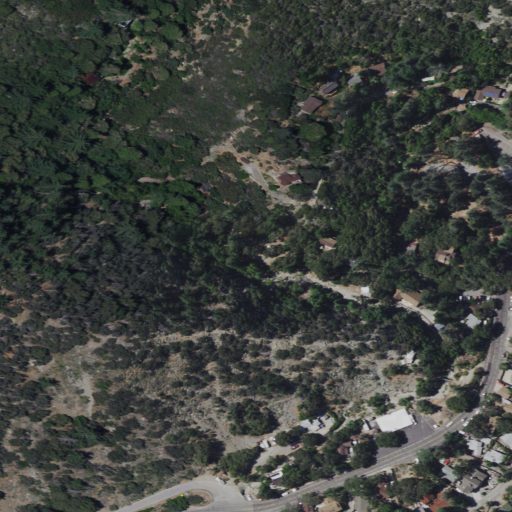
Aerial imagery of valley in California named Bear Canyon containing open development, evergreen forest, shrub, low intensity development, mixed forest, and medium intensity development